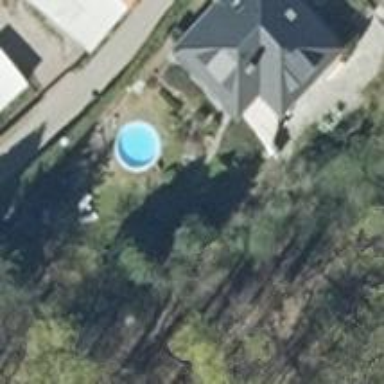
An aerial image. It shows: Swimming pool located in leisure land.